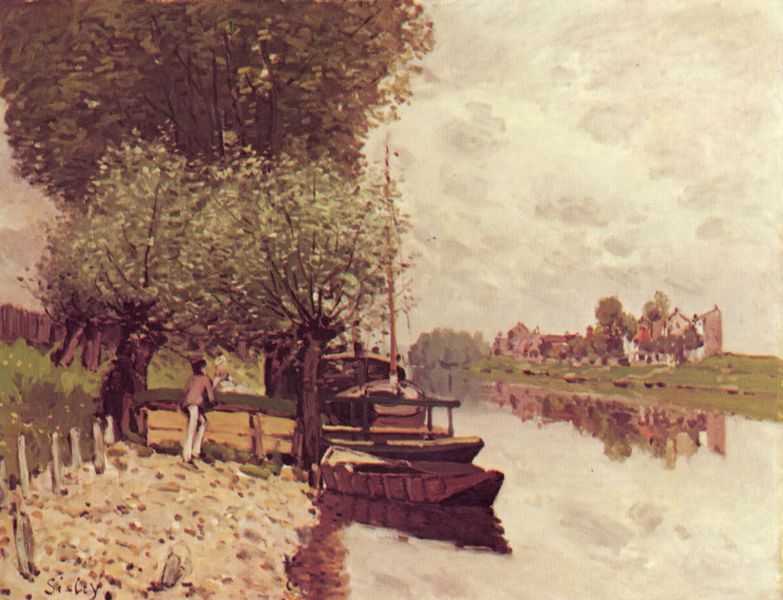
Titel: Die Seine bei Bougival
Künstler: Alfred Sisley
Standort: New Haven (Connecticut)
Institution: Yale University Art Gallery
Schlagwörter: baum, blätter, gemälde, himmel, mann, schatten, wasser, weiß, wolken, bäume, fluss, grün, impressionismus, landschaft, menschen, ocker, sand, see, stadt, ufer, äste, abend, blumen, braun, frankreich, frau, grau, hell, hintergrund, holz, licht, reden, schwarz, vordergrund, dach, gebäude, gras, haus, rasen, rot, weg, wiese, wolke, zaun, beige, gespräch, malerei, hose, wand, mensch, stehen, steine, holland, schauen, signatur, spiegel, öl, bach, baumstamm, horizont, häuser, pappel, spiegelung, weide, zweige, gewässer, kanal, land, figur, paar, wald, boot, boote, kahn, bewölkt, schiff, segel, sommer, strand, ort, unterhaltung, spiegelbild, mast, schiffer, dorf, dächer, allee, hellgrün, idylle, bank, französisch, kies, kähne, anleger, masten, lehnen, steg, inschrift, tiefe, junge, brun, frühling, anlegen, reflexion, pfosten, verkäufer, gogh, weiden, pfahl, pleinair, treffen, hellgrau, romantisch, gehöft, siedlung, sisley, alfred sisley, anlehnen, graus, anlegestelle, ablegen, friedlich, dor, anlegesteg, holzpfähle, grauer himmel, 19. jahrhunder, sislily, bäume schiffe